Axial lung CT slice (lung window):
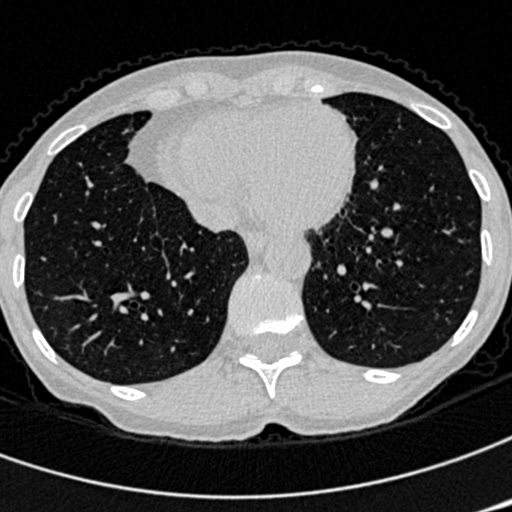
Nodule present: no